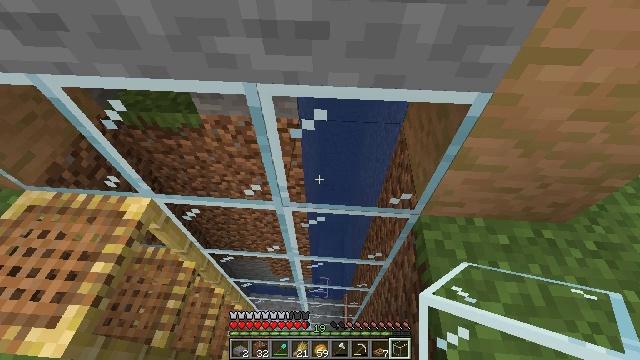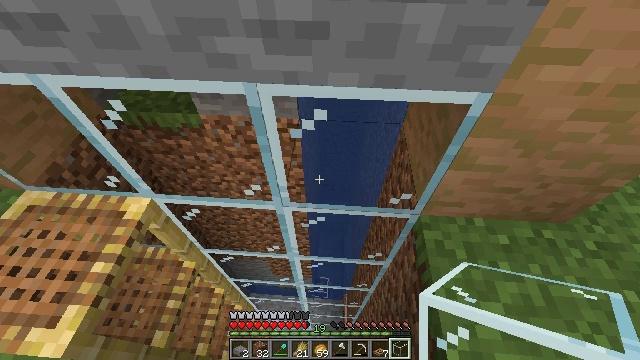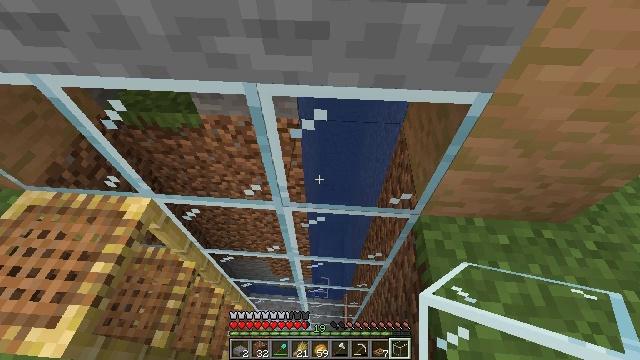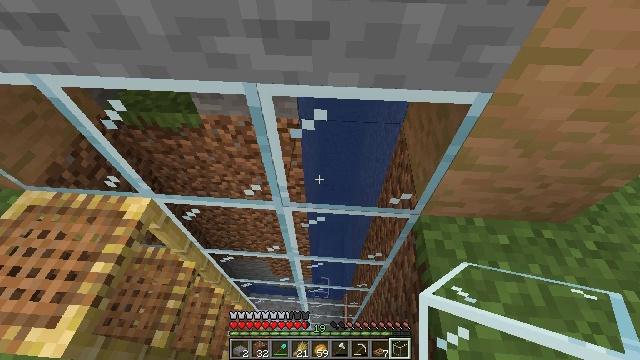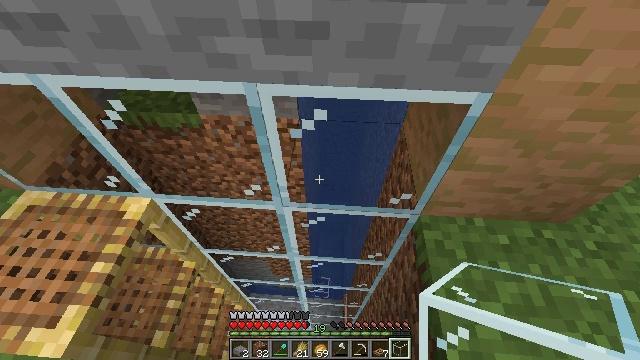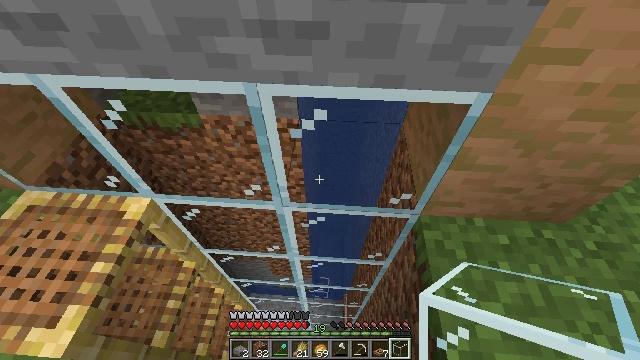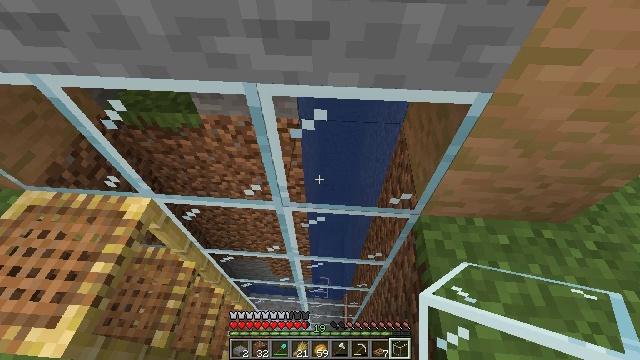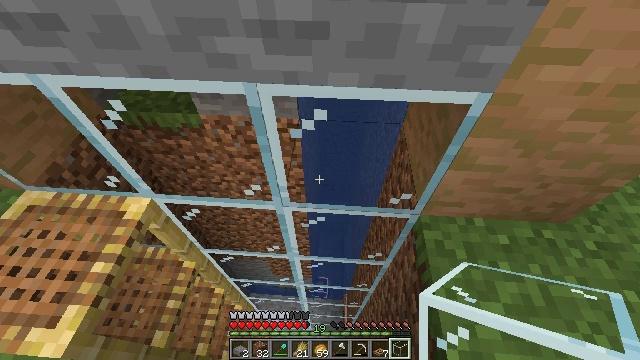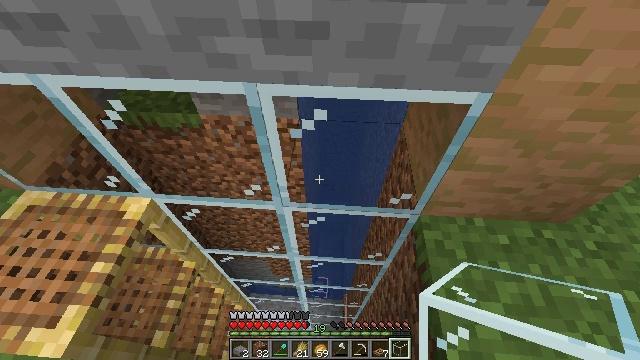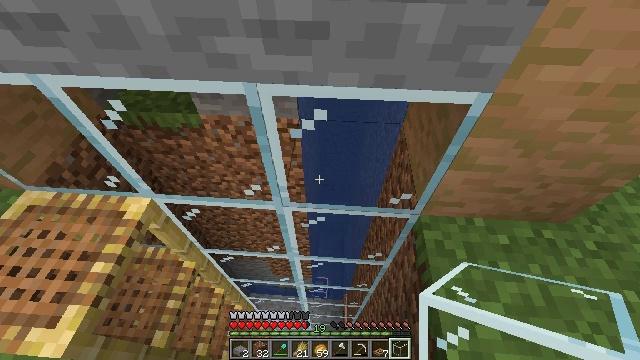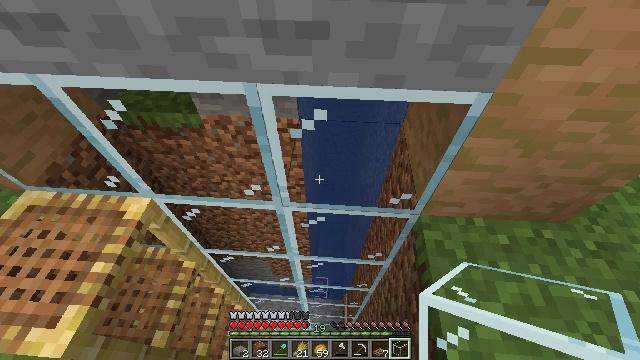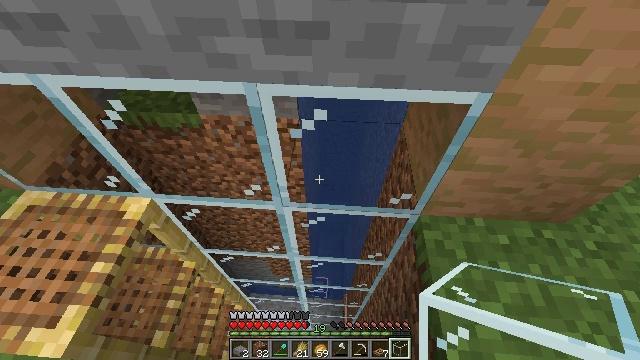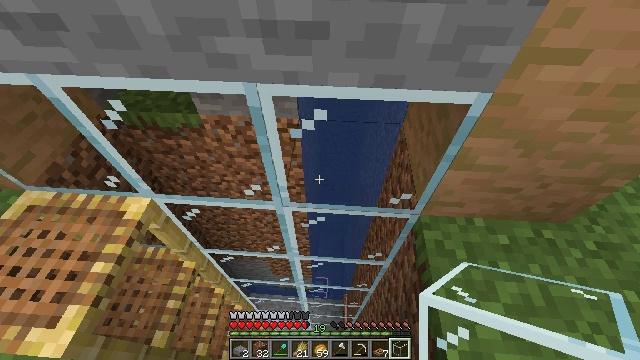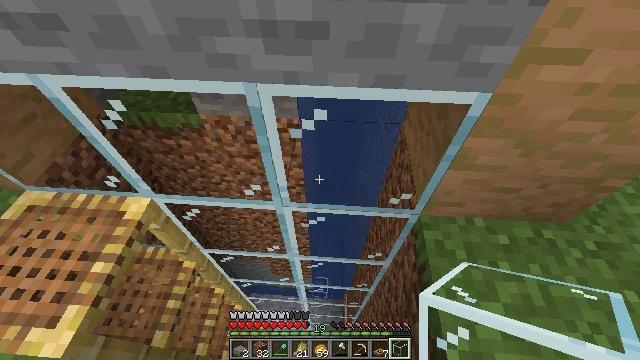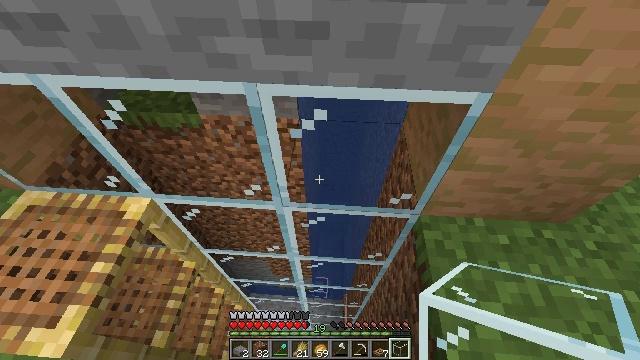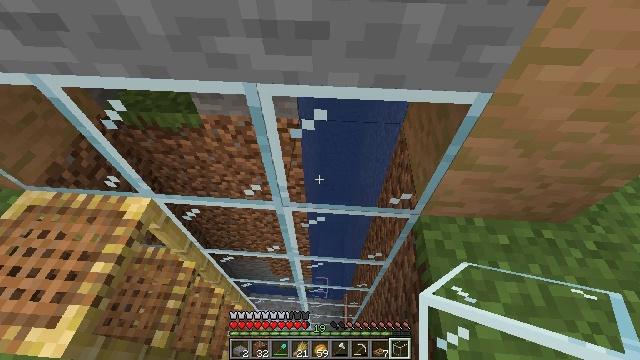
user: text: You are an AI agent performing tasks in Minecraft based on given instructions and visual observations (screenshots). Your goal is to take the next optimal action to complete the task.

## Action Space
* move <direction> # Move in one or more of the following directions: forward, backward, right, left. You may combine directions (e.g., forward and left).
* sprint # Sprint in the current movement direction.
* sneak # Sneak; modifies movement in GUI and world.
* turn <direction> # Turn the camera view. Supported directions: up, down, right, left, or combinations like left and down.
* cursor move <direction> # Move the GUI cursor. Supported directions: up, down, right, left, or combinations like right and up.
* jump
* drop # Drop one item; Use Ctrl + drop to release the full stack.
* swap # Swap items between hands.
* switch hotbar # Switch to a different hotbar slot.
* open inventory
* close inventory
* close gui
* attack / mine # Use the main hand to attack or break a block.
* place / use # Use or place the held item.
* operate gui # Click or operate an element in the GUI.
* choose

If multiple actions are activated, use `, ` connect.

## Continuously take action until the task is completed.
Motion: motion action
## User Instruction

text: Craft a jungle sign using sticks and jungle wood planks.
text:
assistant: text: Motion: no_op
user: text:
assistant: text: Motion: no_op
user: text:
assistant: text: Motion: no_op
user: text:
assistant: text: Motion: no_op
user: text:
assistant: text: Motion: no_op
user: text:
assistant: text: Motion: no_op
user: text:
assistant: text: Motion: no_op
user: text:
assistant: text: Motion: no_op
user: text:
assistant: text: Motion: no_op
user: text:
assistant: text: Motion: no_op
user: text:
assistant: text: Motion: no_op
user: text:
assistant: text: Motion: no_op
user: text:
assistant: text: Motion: no_op
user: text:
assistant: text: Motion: no_op
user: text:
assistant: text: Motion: no_op
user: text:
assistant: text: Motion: no_op
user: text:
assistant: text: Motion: no_op
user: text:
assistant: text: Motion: no_op
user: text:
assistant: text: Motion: no_op
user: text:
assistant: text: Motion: no_op
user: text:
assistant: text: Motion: no_op
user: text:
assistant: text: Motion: no_op
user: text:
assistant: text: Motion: no_op
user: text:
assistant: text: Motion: no_op
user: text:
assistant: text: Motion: no_op
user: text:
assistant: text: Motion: no_op
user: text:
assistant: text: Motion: no_op
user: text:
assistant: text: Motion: no_op
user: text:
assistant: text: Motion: no_op
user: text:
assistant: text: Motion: no_op